Question: tl;dr:
---
In my Ember application, I have something like the following UI from Google Maps:

The background map corresponds to a PinsRoute/PinsView/PinsController, and it shows many pins. When you click one, you enter the 'PinRoute', which renders the overlay to '{{outlet}}'. Both the big map and the thumbnail (in the Google Maps image, the picture that says "Street View") are components: 'FullscreenMapComponent' and 'ThumbnailMapComponent', respectively.
In Google maps, when you click "Street view", it pans and zooms the main map to the selected point. This is essentially what I'm trying to figure out how to wire up.
When the user clicks "streeth view" on my 'ThumbnailMapComponent', I can send out an action, which the 'PinsRoute' can handle. The question is, how can I then reach down to my 'FullscreenMapComponent' and invoke the appropriate method ('.panToSelected()', in this case)?
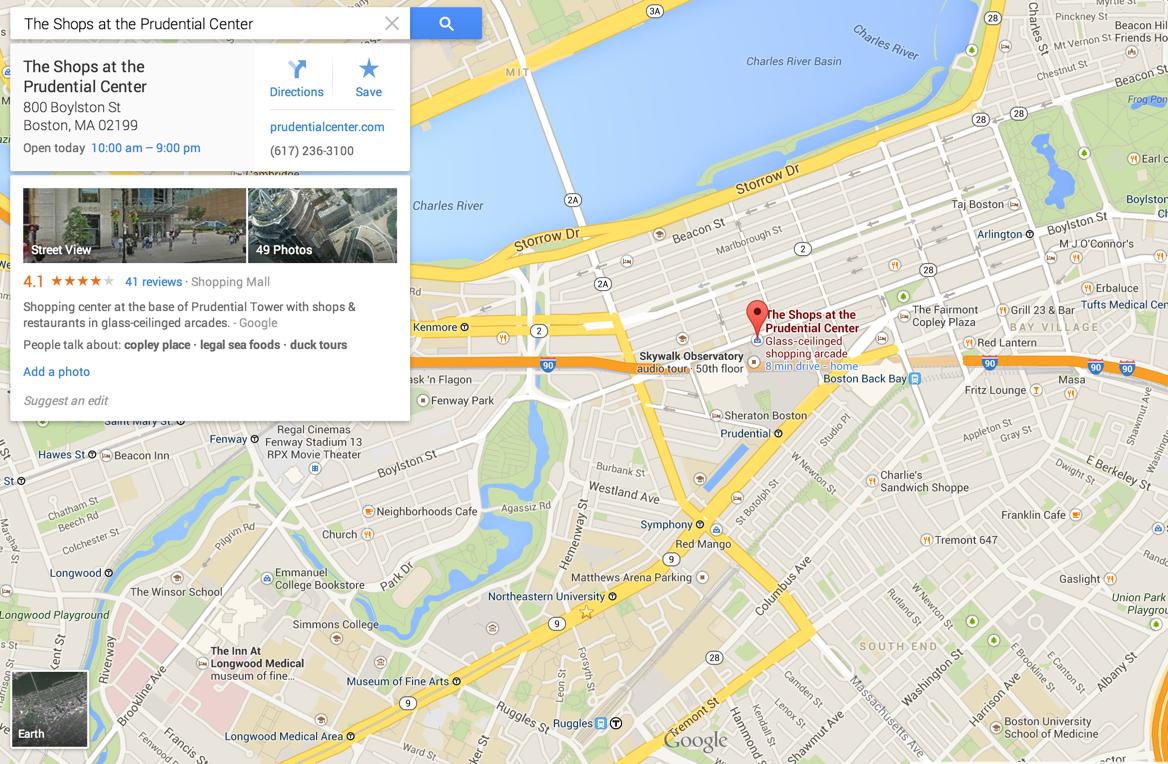
Answer: Here's a good solution. Have the component register itself to whatever controller it's being rendered in, and that way you can access the component in action handlers.
In my case, I added a method to my component
'''
App.FullscreenMapComponent = Ember.Component.extend({
...
_register: function() {
this.set('register-as', this);
}.on('init')
});
'''
and a property to my controller:
'''
App.SensorsController = Ember.ArrayController.extend({
fullscreenMap: null,
...
});
'''
In my template, I bind the two with my new 'register-as' property:
'''
// sensors.hbs
{{fullscreen-map data=mapData
selectedItem=currentSensor
action='selectSensor'
deselect='deselectSensor'
register-as=fullscreenMap }}
'''
And now, let's say I click the thumbnail above and it sends an action that bubbles up to my 'ApplicationRoute', I can now do this:
'''
// ApplicationRoute.js
actions: {
panTo: function(latLong, zoom) {
this.controllerFor('sensors').get('fullscreenMap').panTo(latLong, zoom);
}
}
'''
Presto! Components responding to actions.
## Update (10/6/2016)
Whew, I've learned a lot in two years.
I would no longer recommend this solution. In general, you should strive for your components to be declarative, and have their output and behavior depend solely on their state. Instead, my original answer here solved the problem using an imperative method, which is brittle, harder to understand, and not very easy to extend (what if we wanted to tie the the map's position to the URL?).
If I was refactoring this specific component, I'd probably make '{{fullscreen-map}}' accept 'latLong' and 'zoom' params. If someone from the outside sets those, the map would respond and update itself. You can use 'didReceiveAttrs' from within the component to respond to param changes, and then from there call the imperative 'panTo' method from Google's API.
The takeaway is that, even if you have to interact with imperative methods (maybe because of a third-party lib), strive to make your own components' APIs as declarative as possible. What first seems like "sending an action down" can usually be expressed as some function of state, and that state is what you want to identify and make explicit.